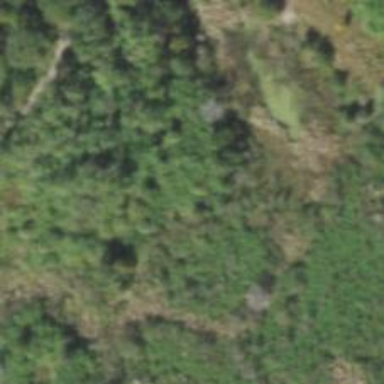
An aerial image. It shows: Abandoned tramway railway that used to be in service.